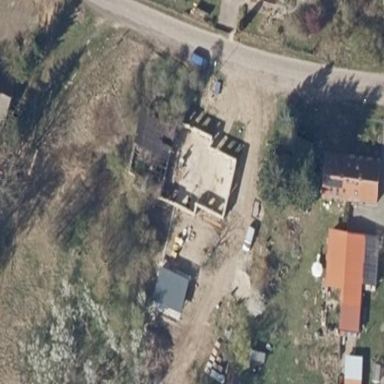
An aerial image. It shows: Simple house.